Question: I've been unsuccessful in determining how to make the "Category" column only display the value once per grouping, as it is grouped on its self.
Here is what I have:

I would like to make it so that "Beverage" and other following grouped categories only display once. It also needs to be in-line with the first description item.
Thanks!
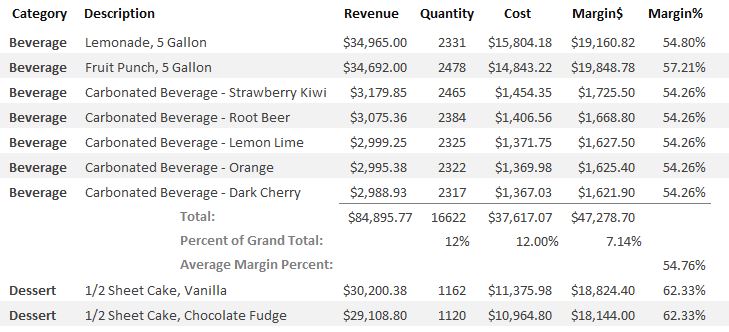
Answer: Ok!,
I figured it out. In order to do so, you need to go to the text box's properties and in format set "Yes" to "Hide Duplicates".
here is an image:

Hide Duplicates is the 6th to last item on the format tab of the control properties window.
Cheers!